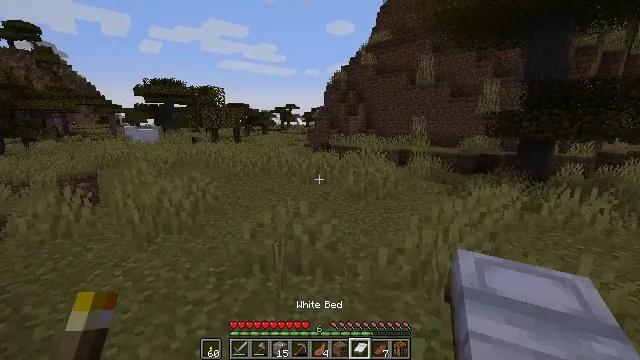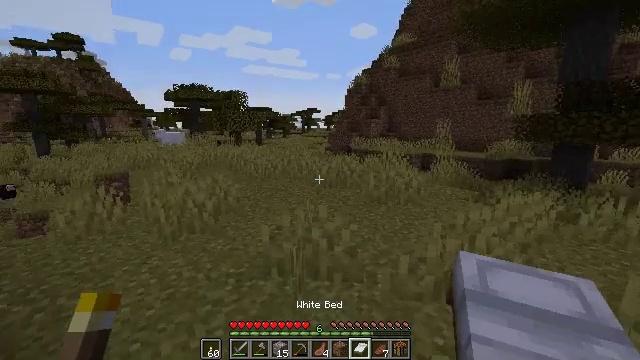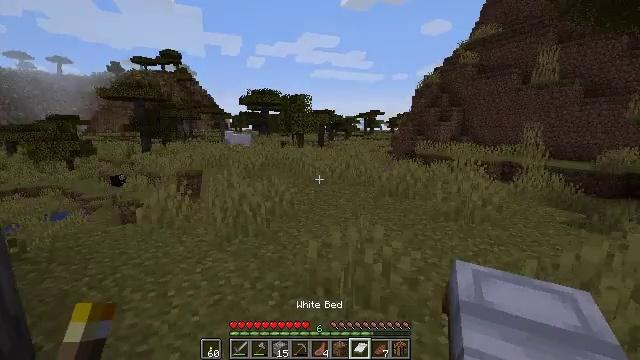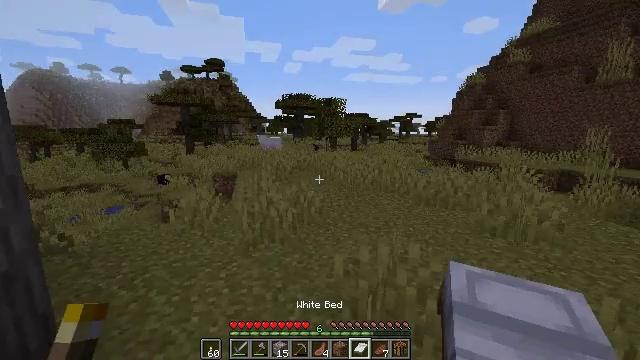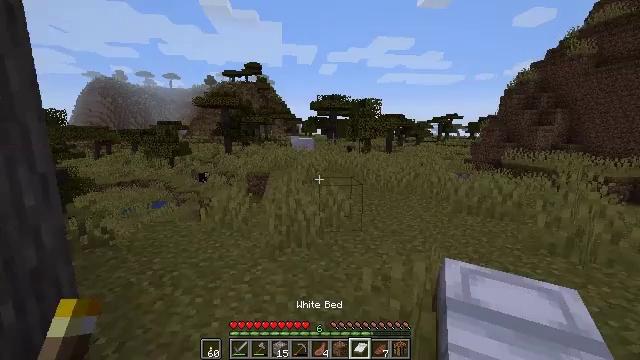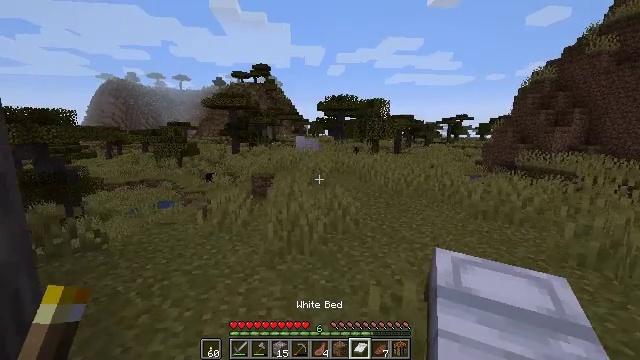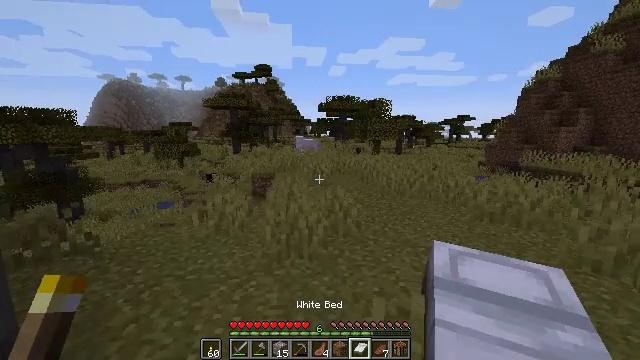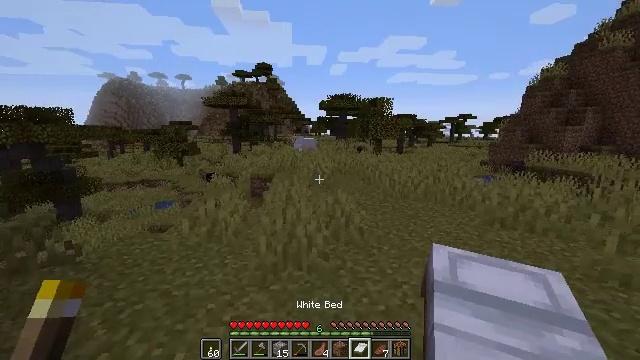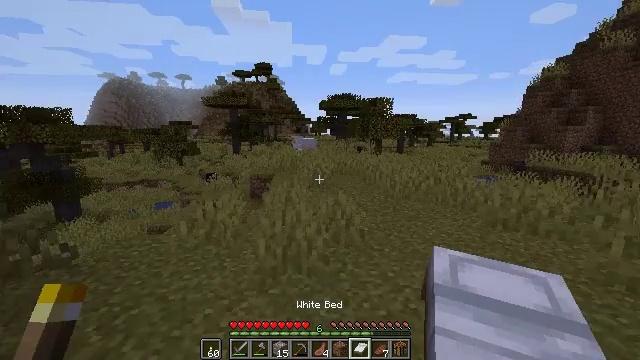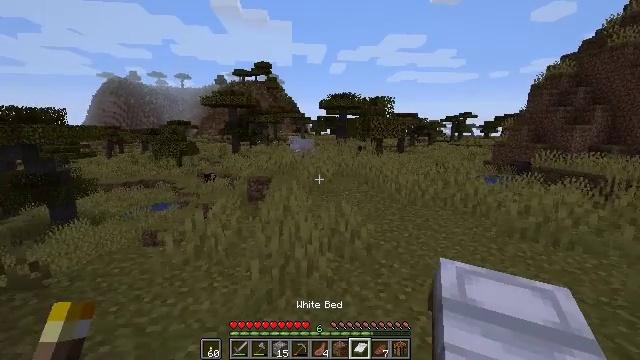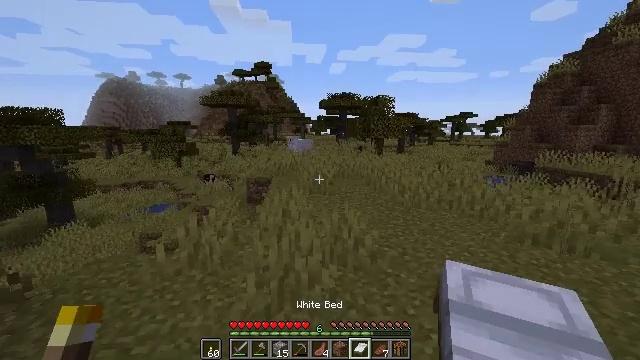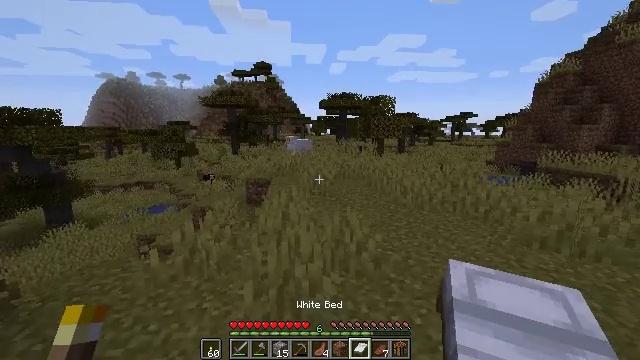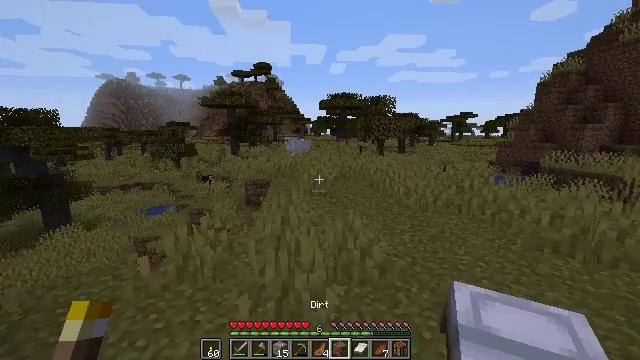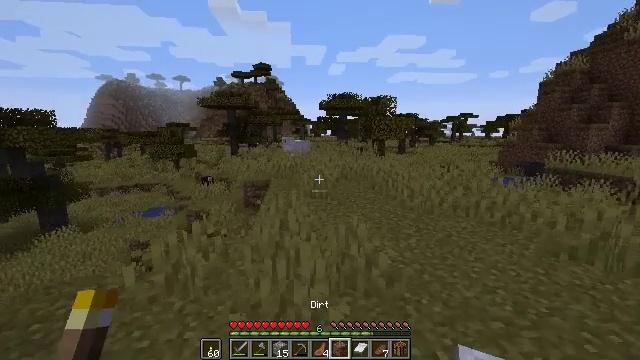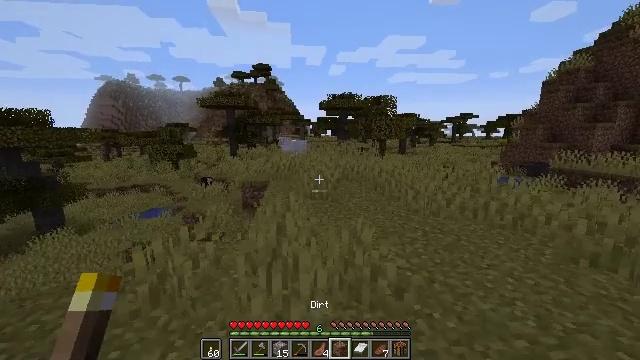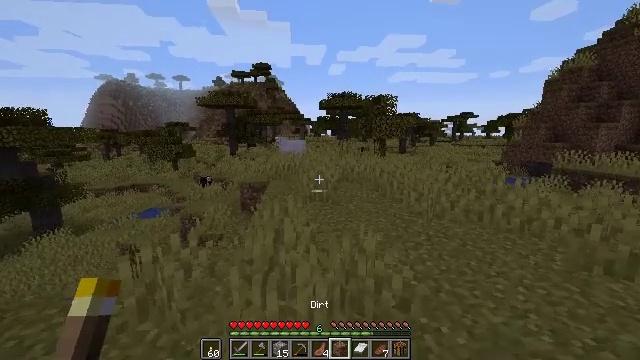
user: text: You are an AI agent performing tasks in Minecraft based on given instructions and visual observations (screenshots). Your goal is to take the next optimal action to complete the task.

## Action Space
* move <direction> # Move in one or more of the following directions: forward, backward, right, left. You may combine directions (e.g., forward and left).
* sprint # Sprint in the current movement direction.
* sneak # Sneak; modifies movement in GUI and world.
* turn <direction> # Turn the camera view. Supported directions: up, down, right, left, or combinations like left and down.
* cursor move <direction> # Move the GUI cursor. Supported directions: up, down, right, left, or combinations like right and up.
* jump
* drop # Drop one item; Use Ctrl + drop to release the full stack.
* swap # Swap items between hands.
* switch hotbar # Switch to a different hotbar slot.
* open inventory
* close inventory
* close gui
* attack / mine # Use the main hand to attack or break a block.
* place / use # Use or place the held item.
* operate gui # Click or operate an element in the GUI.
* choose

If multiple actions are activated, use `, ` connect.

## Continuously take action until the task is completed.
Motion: motion action
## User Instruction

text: Attack the ground to gather sand.
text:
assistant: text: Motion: move forward, turn left
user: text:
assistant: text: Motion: move forward, turn left
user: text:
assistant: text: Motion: move forward, turn left
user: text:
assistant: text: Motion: move forward, turn left
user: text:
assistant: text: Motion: move forward, turn left
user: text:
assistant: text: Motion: move forward
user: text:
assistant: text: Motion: move forward
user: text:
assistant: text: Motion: move forward
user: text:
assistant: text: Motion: move forward
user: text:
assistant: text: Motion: move forward
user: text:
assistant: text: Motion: move forward
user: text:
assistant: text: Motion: move forward
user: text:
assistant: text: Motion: move forward
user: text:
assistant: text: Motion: move forward
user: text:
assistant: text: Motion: move forward
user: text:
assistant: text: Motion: move forward
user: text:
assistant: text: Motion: move forward
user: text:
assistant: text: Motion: move forward
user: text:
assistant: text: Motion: move forward
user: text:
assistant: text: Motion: move forward
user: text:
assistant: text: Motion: move forward
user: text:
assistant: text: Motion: move forward
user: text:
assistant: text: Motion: move forward
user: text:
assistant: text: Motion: move forward
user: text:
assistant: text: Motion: move forward
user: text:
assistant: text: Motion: move forward
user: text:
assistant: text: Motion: move forward
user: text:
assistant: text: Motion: move forward
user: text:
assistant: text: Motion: move forward
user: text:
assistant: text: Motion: move forward